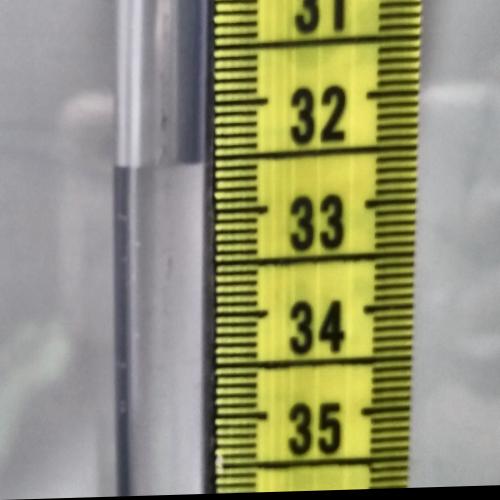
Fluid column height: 32.6 cm